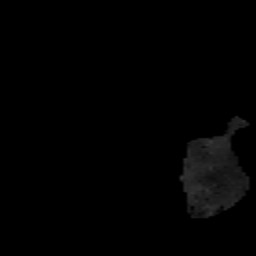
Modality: MD
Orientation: sagittal
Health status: healthy
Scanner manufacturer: siemens
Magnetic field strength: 3 T
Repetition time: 12 s
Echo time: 0.092 s